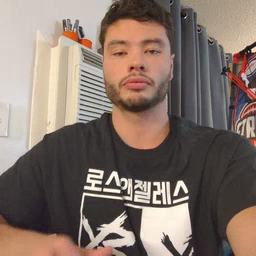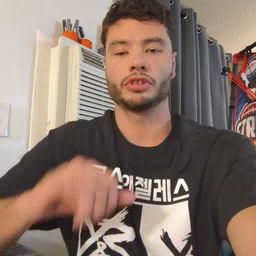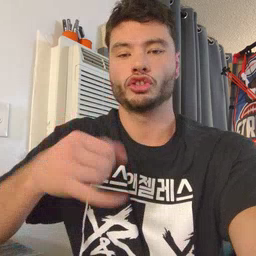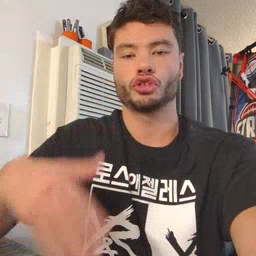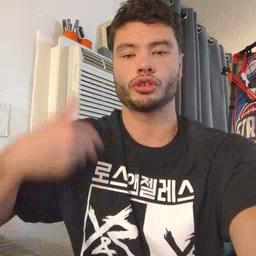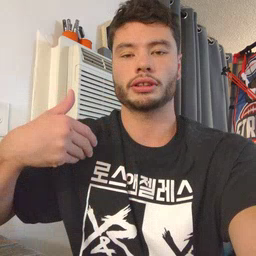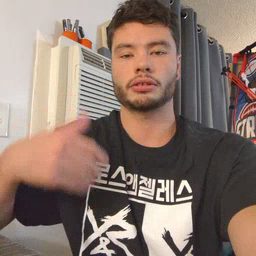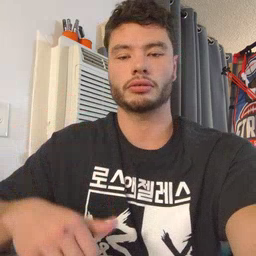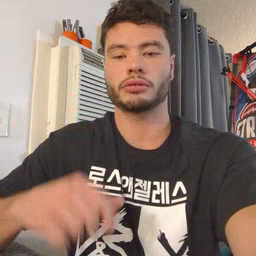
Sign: jeans